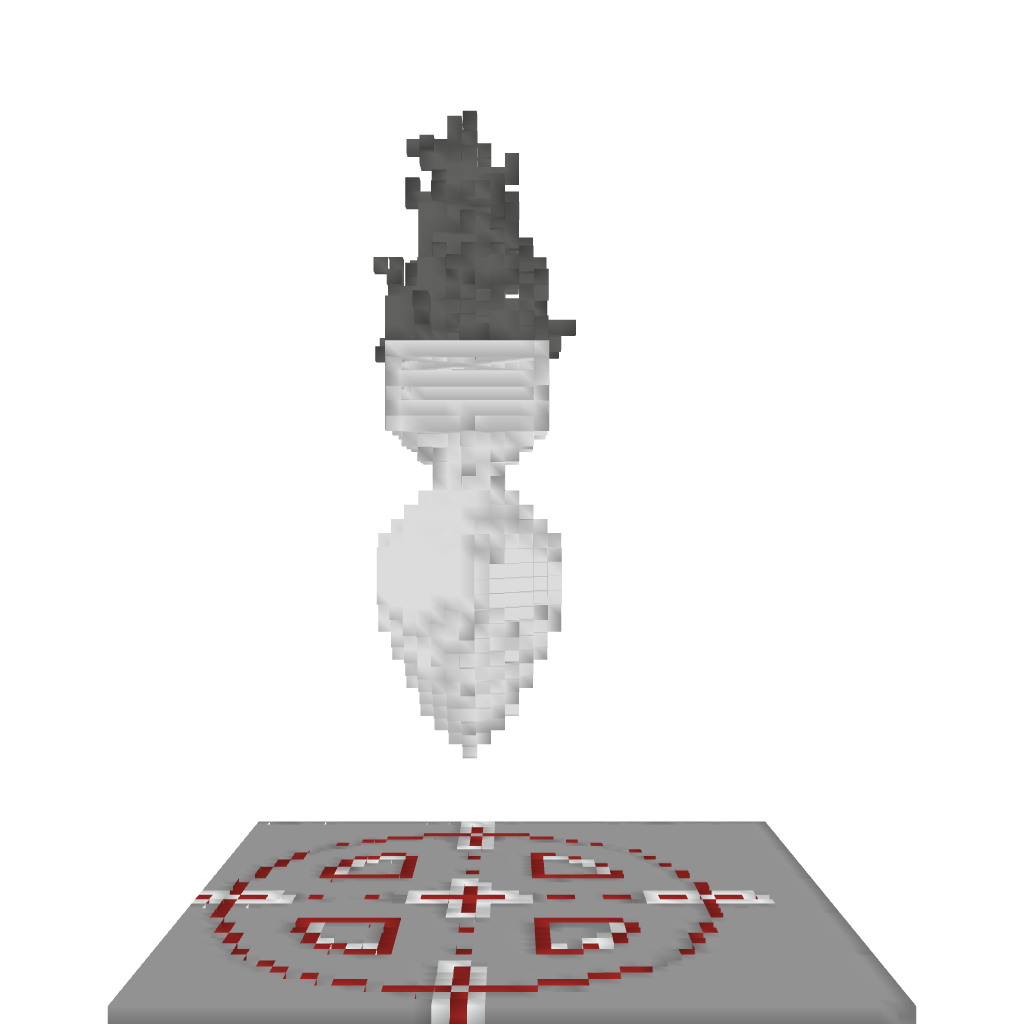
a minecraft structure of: Bomb and Target